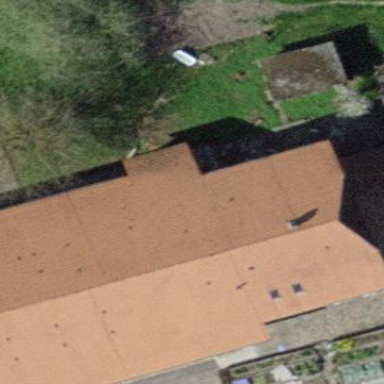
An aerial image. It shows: Farm building with half-hipped roof made of roof tiles.